Question: I'm struggling with trying to send a geopoint in a push payload from Parse Cloud Code. As noted in the code, if I comment out the line where I add ''latitude':location.latitude' my push notifications arrive.
With the line in, however, I get 'success' called, but the push is shown as having 0 recipients in the Parse Push control panel. And of course it never arrives on the other end.
Location.latitude is not null, it's a normal long decimal. Location is a Geopoint, i.e. '"location":{"__type":"GeoPoint","latitude":0.40281958847904,"longitude":-0.337979459707093}'
Help?
'''
var pushData = {
'aps': {
'alert':'Here lies treasure ' + placeName,
'badge':'Increment',
'priority':10,
'sound':"Ting.caf",
'content-available':1
},
'latitude': location.latitude, // if I comment this line out everything works fine
'senderName':senderName,
'sender': senderID,
'request': request.id
};
Parse.Push.send({
channels: [recipient],
data: pushData
}, {
success: function() {
console.log("Pushed for " + recipient);
},
error: function(error) {
console.log("Error " + JSON.stringify(error) + " sending push for " + recipient);
}
});
'''
One other bit of information, setting this key removes the 'apple' from the list of channels under "target" in the Parse Push Console. Top one includes the key, bottom one doesn't:

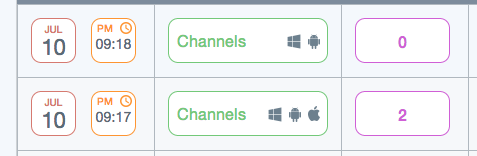
Answer: As for iOS:
Your notification payload seems nice and complex, are you sure you will fit within around 230 bytes limit (absolute limit is 256 but headers also eat some bytes)
(if all strings in your case were around 5-10 chars you can easily hit the limit)
You could try to truncate all fields to single/double letter values ('senderName' -> 'sn')?
For other platforms you could also try to cast location.latitude to string with just 4-6 decimal digits ?